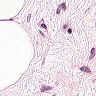
Metastatic tissue present: no